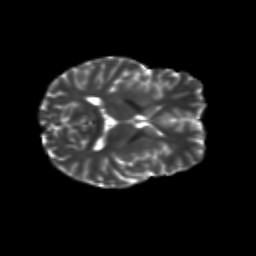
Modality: T2w
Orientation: axial
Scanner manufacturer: siemens
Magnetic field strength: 3 T
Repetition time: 9.2 s
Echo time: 0.084 s